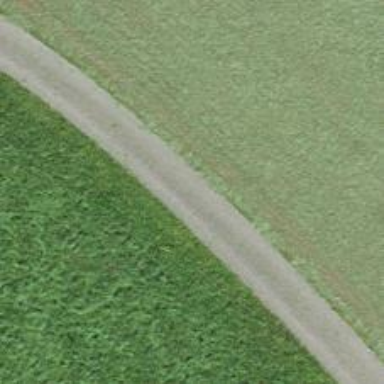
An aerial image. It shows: Gravel track with grade1 tracktype.